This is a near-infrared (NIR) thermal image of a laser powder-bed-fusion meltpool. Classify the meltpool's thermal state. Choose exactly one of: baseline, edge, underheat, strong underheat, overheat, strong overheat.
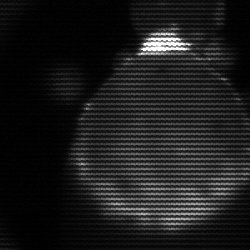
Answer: edge